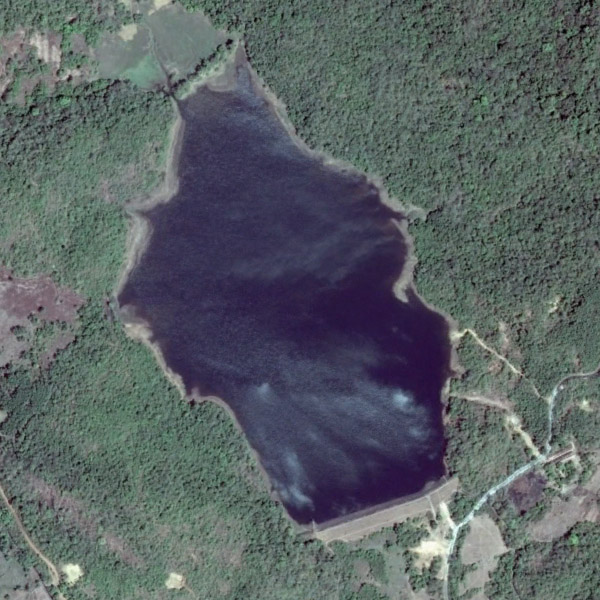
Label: Pond